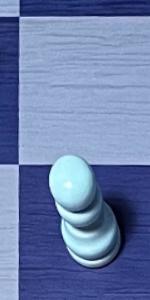
Label: Pawn_White